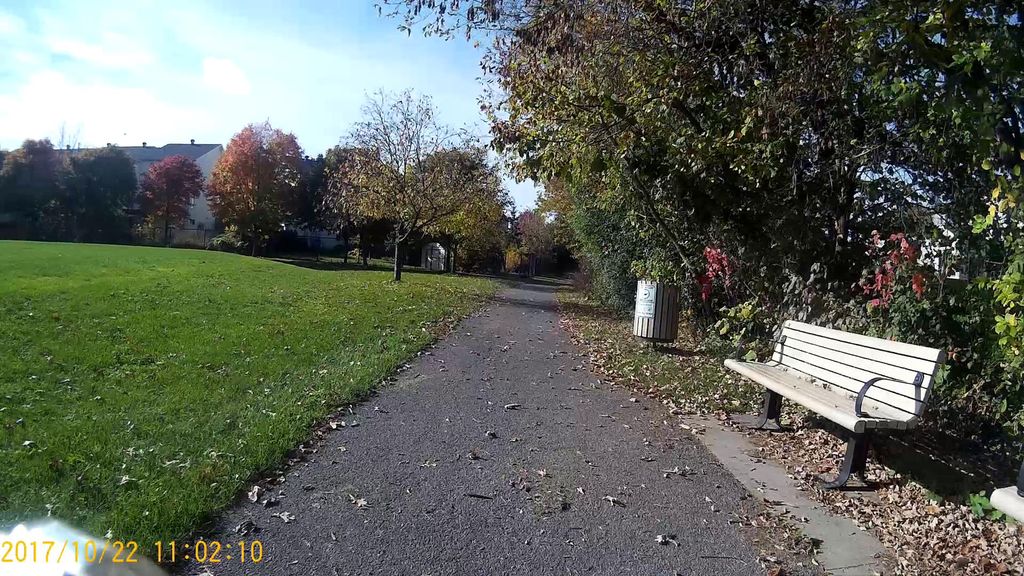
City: ottawa-gatineau